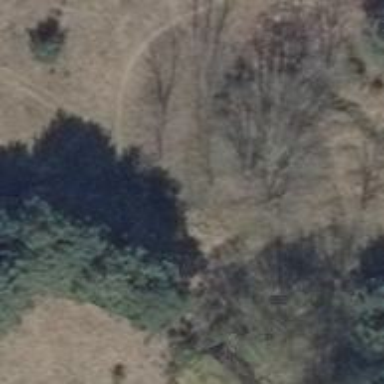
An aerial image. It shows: Grass path.